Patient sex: F
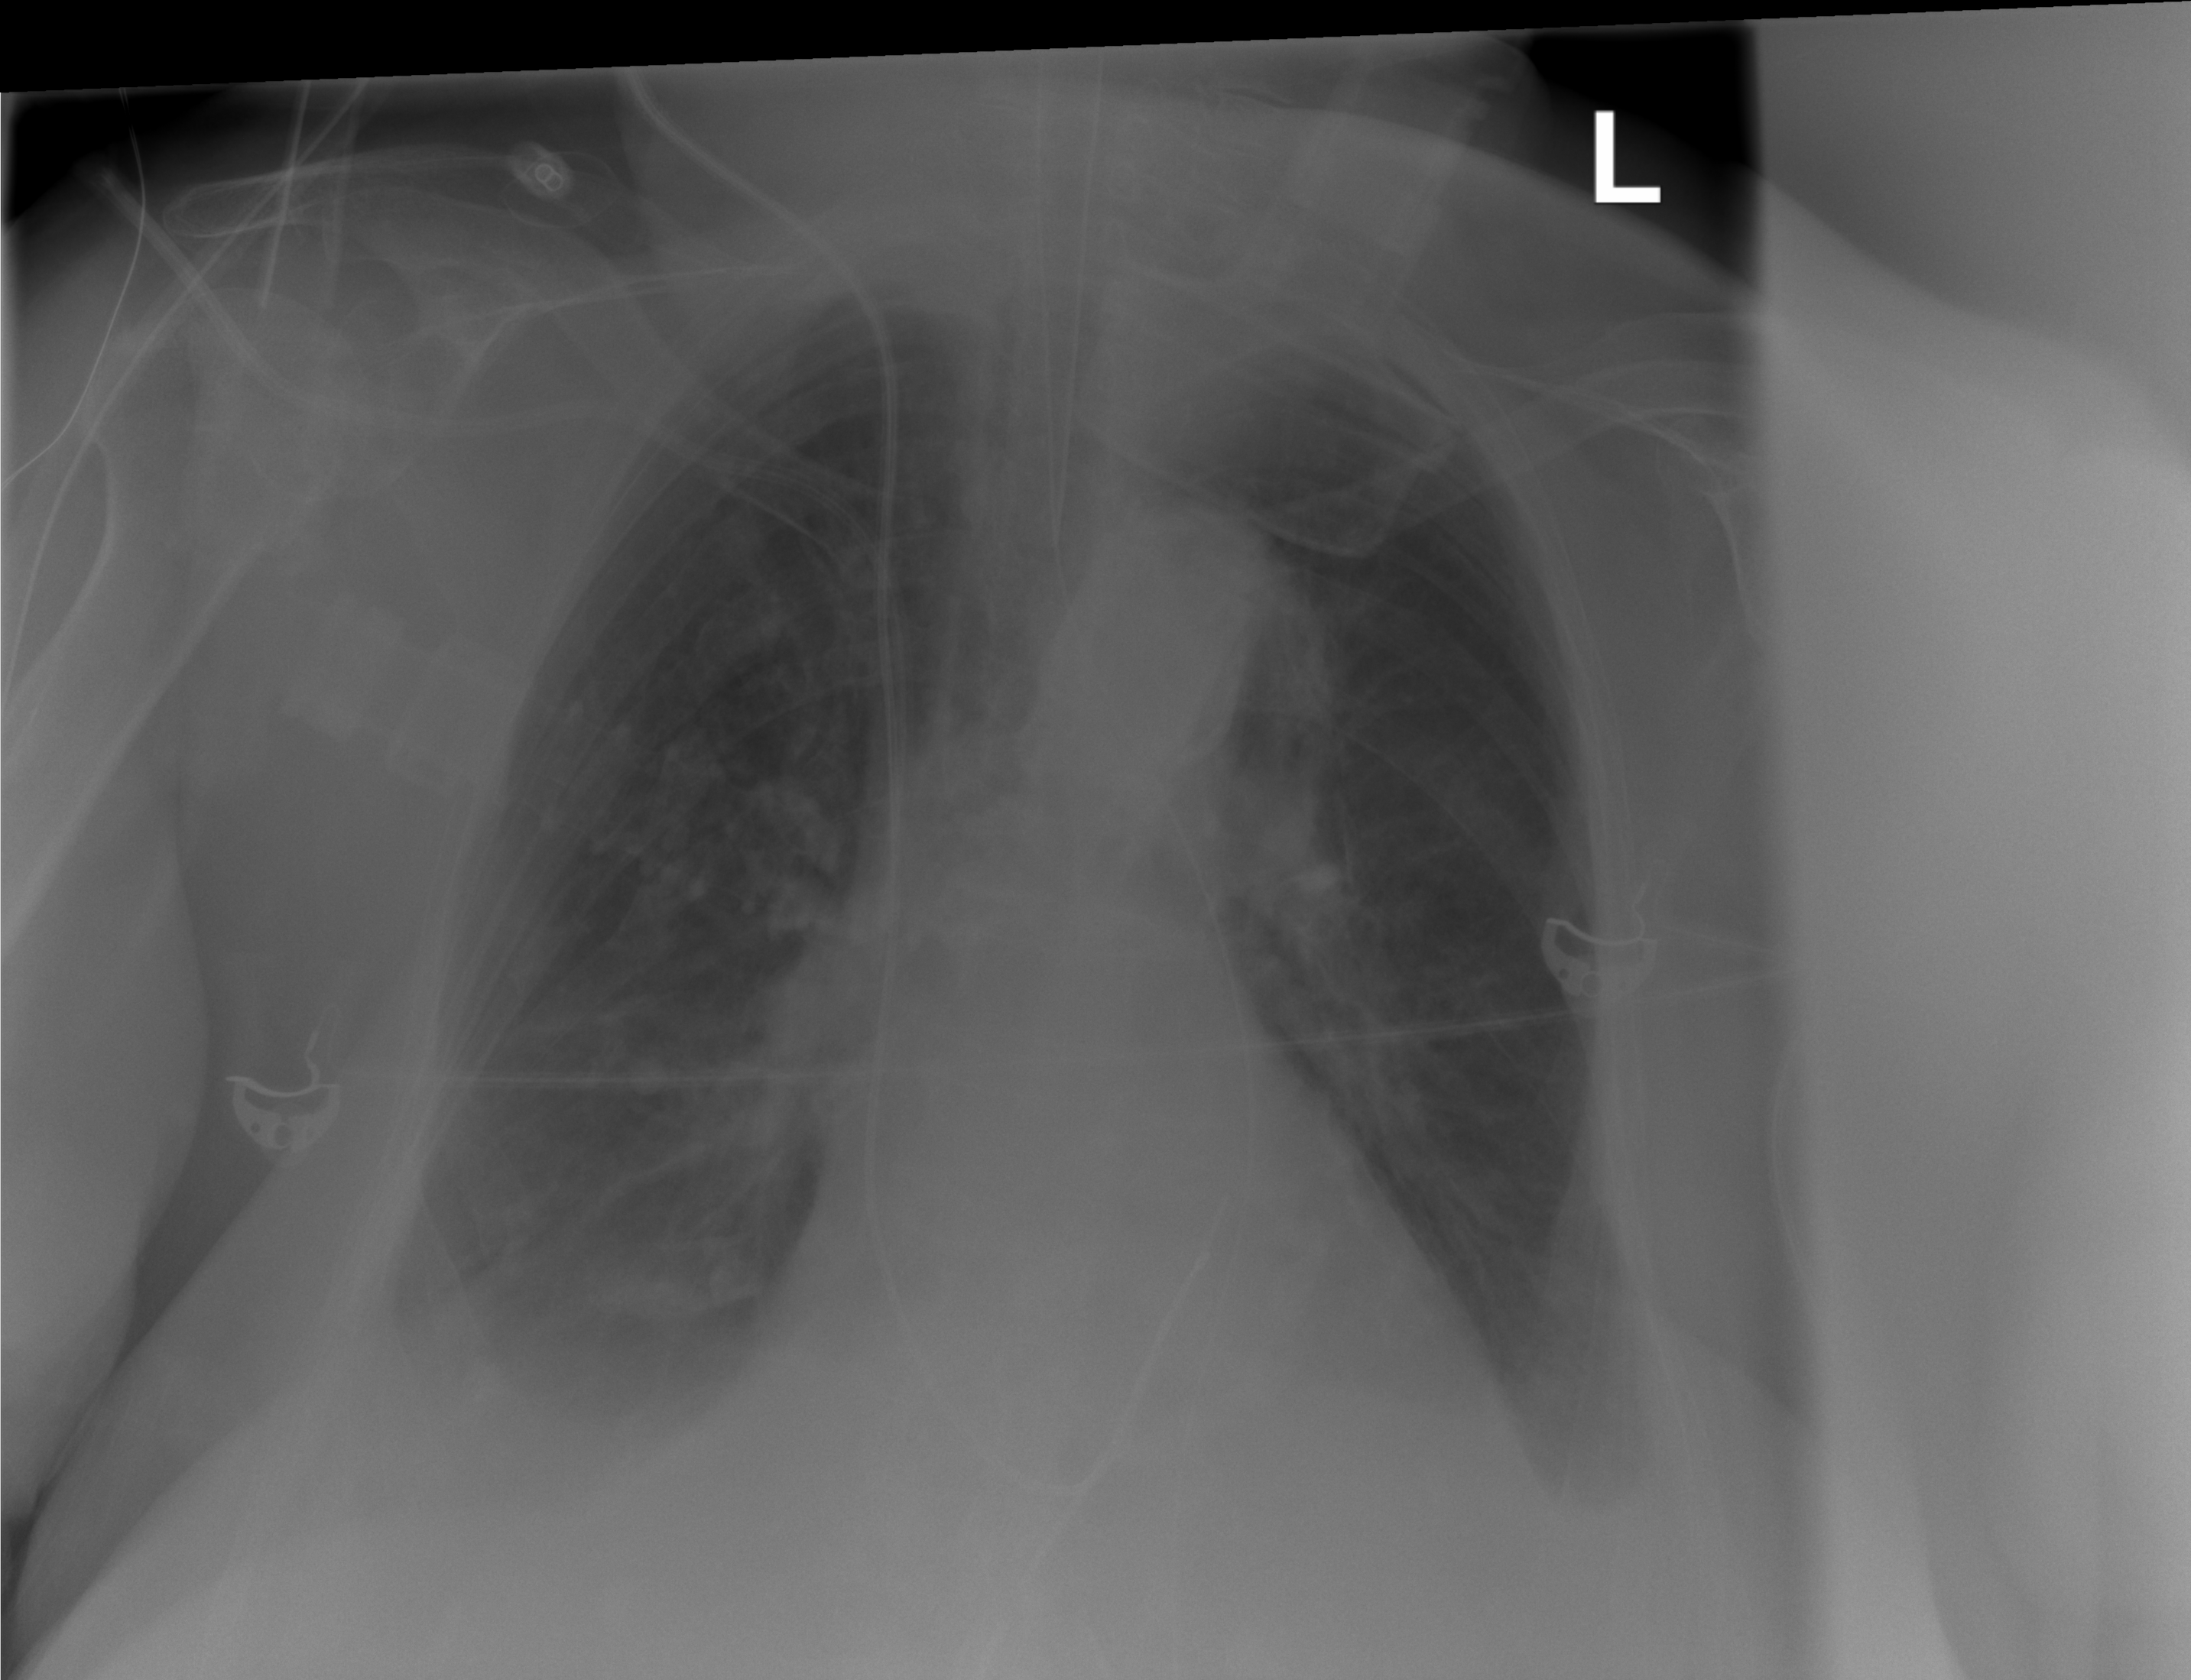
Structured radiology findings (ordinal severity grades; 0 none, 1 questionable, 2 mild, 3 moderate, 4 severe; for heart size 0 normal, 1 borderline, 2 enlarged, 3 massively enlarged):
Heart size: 0
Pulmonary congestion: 0
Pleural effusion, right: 2
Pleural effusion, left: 2
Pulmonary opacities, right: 0
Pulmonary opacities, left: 0
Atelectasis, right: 2
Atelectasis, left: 2